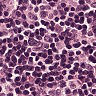
Metastatic tissue present: no